Field crop: maize
Growth stage: 1
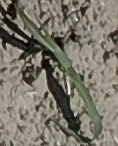
Species: sorghum